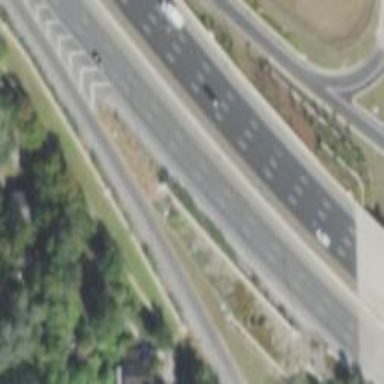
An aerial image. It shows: Half diamond junction on the motorway link.